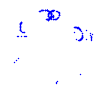
Particle: kaon